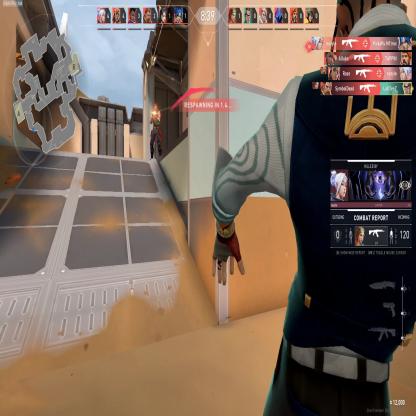
Label: enemy